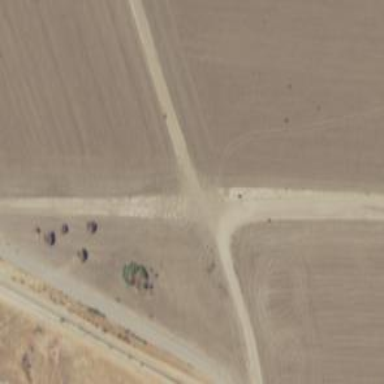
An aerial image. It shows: Abandoned road.